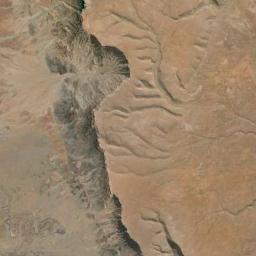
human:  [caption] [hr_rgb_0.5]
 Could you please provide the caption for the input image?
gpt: The mountain has a fault and its rocks are yellow .

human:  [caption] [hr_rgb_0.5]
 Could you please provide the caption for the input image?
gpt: The mountain is uneven and rough .

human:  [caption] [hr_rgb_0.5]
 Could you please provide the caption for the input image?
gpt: There are many terraces and mountain trails on this mountain .

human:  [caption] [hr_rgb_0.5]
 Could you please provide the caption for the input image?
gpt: The mountain is consist of half of black soil and half of yellow soil .

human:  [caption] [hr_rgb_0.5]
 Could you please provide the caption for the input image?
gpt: There are some cracks on the brown mountain .